Question: SoapUI doesn't seem to be DPI-Aware
and displays too small on my high DPI screen (tiny text and buttons). Other applications are running fine (screen resolution 3840 x 2160).

: SoapUI 5.1.2
: Windows 10
I have tried:
- <URL>- -
Therefore I assume, that SoapUI pretends to be DPI-Aware, but does not really scale up itself. Does anyone have the same issue?
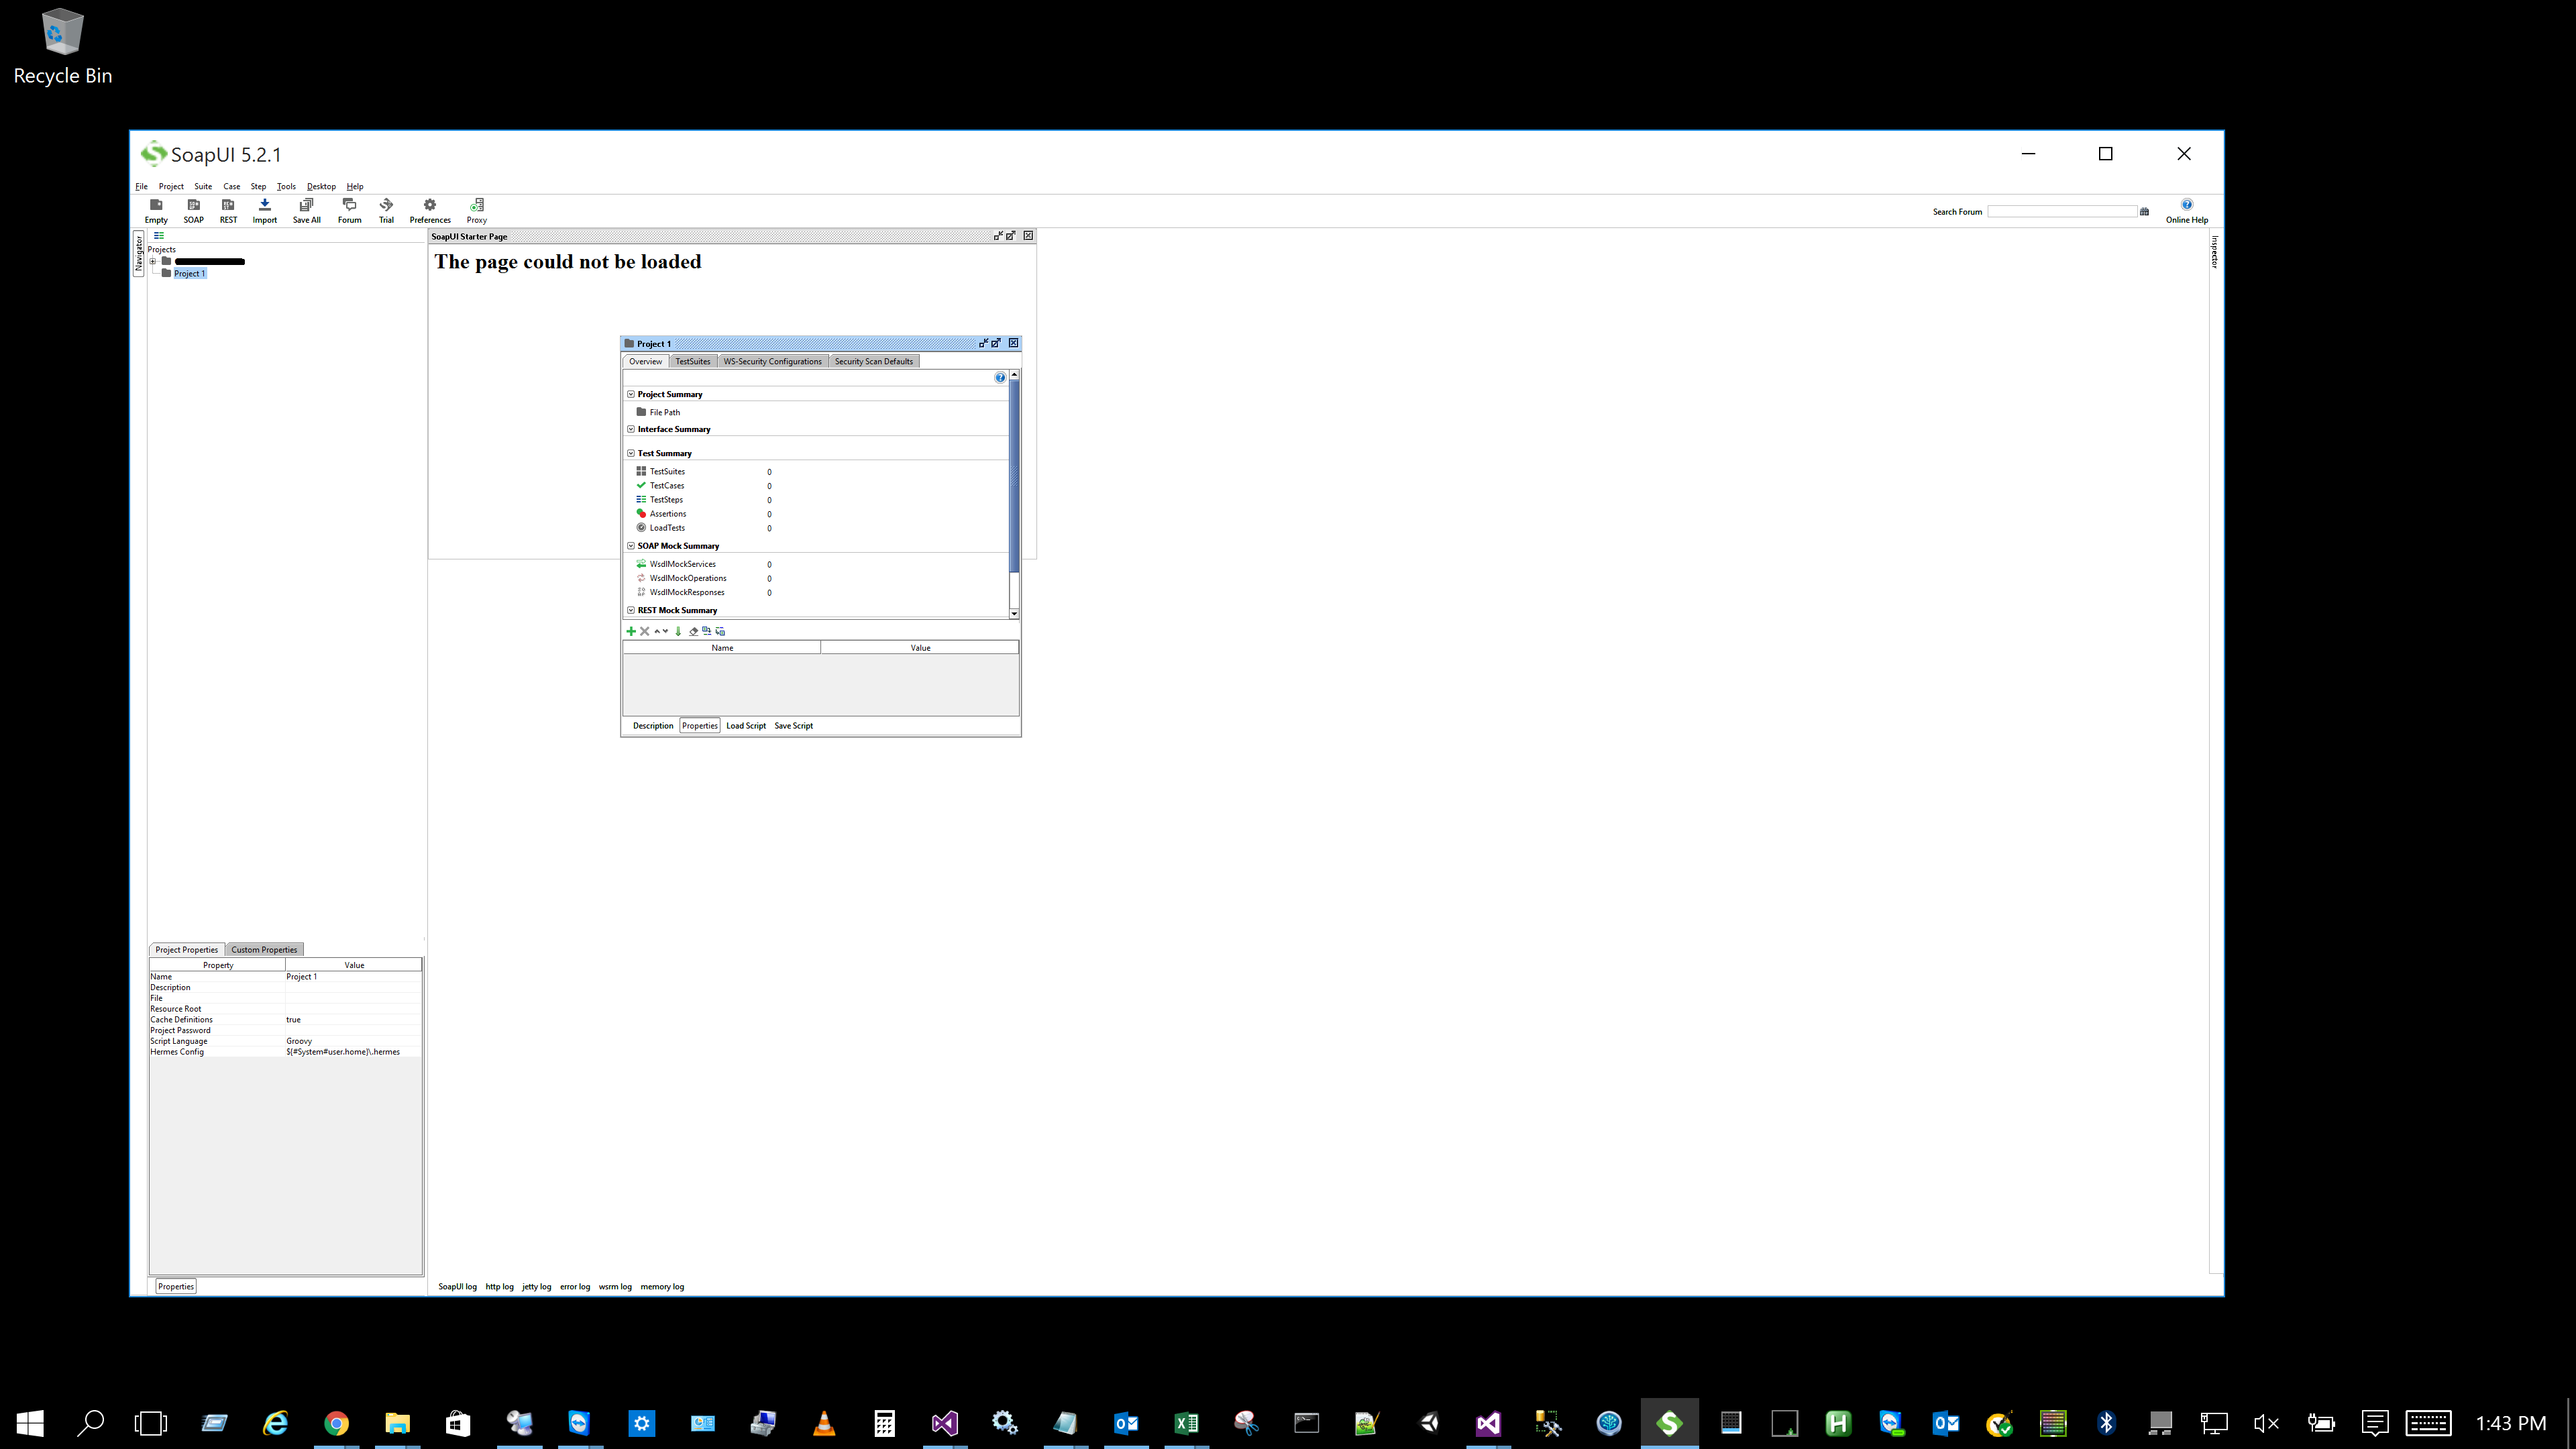
Answer: This is the workaround until the developers get round to making a version that is DPI-Aware.
HKEY_LOCAL_MACHINE\SOFTWARE\Microsoft\Windows\CurrentVersion\SideBySide\PreferExternalManifest (DWORD) to 1
Content of manifest file:
'''
<?xml version="1.0" encoding="UTF-8" standalone="yes"?>
<assembly xmlns="urn:schemas-microsoft-com:asm.v1" manifestVersion="1.0" xmlns:asmv3="urn:schemas-microsoft-com:asm.v3">
<description>eclipse</description>
<trustInfo xmlns="urn:schemas-microsoft-com:asm.v2">
<security>
<requestedPrivileges>
<requestedExecutionLevel xmlns:ms_asmv3="urn:schemas-microsoft-com:asm.v3"
level="asInvoker" ms_asmv3:uiAccess="false">
</requestedExecutionLevel>
</requestedPrivileges>
</security>
</trustInfo>
<asmv3:application>
<asmv3:windowsSettings xmlns="http://schemas.microsoft.com/SMI/2005/WindowsSettings">
<ms_windowsSettings:dpiAware xmlns:ms_windowsSettings="http://schemas.microsoft.com/SMI/2005/WindowsSettings">false</ms_windowsSettings:dpiAware>
</asmv3:windowsSettings>
</asmv3:application>
</assembly>
'''